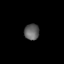
Tissue: skin
Cell type: Others
Senescence score: 0.8168
Nuclear area (px): 235
Mean DAPI intensity: 96.749